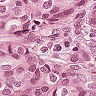
Metastatic tissue present: yes